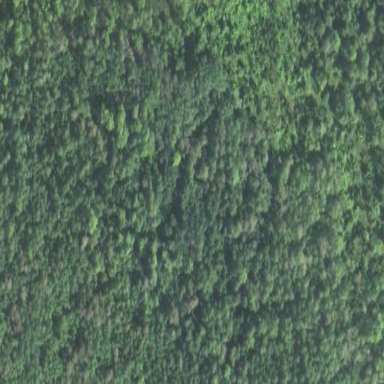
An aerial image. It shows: Needle-leaved woodland.